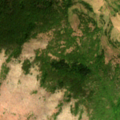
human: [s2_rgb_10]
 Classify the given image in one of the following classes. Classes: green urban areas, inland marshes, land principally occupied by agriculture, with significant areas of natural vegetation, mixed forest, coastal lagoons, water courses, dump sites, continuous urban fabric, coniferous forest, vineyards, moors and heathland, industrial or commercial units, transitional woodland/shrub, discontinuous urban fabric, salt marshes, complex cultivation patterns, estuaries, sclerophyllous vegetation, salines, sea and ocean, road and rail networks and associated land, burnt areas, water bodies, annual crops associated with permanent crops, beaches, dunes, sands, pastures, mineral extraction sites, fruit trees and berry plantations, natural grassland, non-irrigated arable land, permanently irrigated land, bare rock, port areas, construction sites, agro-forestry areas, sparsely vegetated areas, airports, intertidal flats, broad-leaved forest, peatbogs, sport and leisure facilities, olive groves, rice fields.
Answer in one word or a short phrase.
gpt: pastures, land principally occupied by agriculture, with significant areas of natural vegetation, broad-leaved forest, natural grassland, transitional woodland/shrub